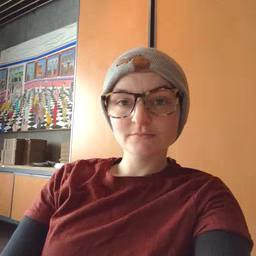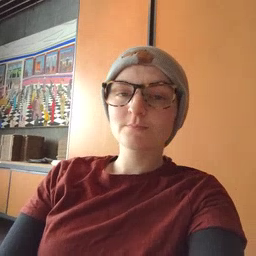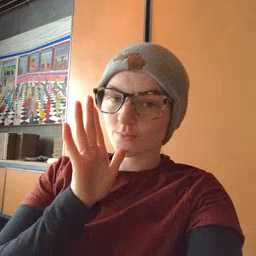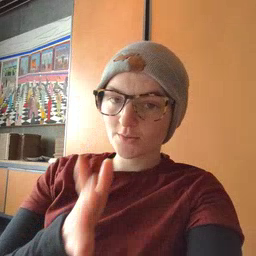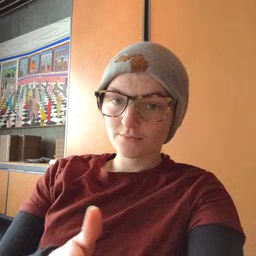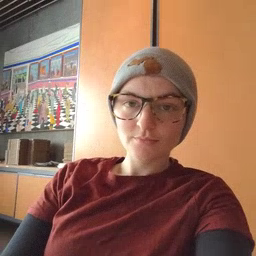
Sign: grandma